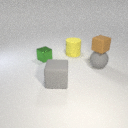
large yellow rubber cylinder to the right of small green metal cube